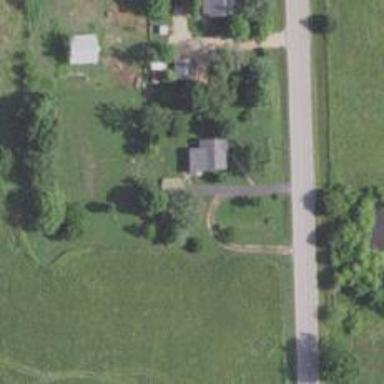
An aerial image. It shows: Driveway leading to service road.